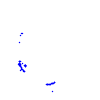
Particle: proton